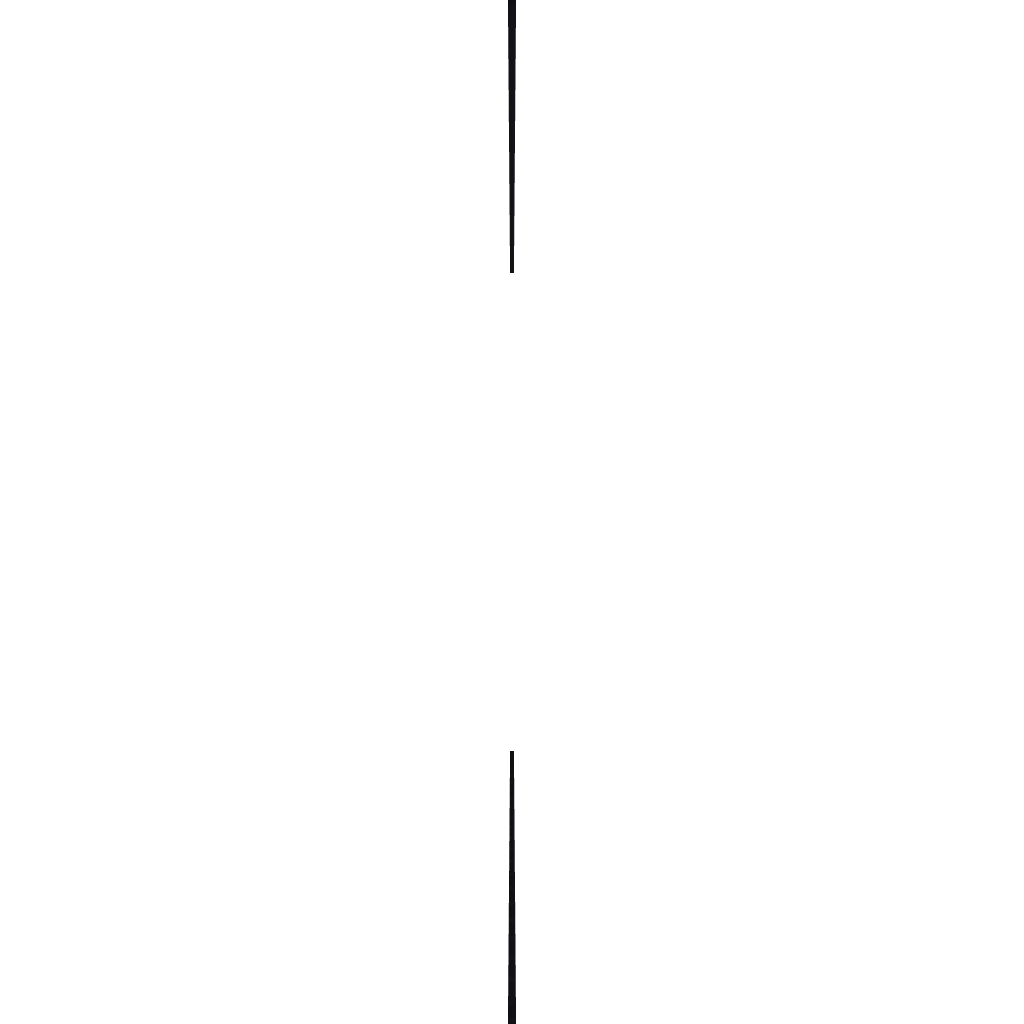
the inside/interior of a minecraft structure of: Diablo ...